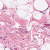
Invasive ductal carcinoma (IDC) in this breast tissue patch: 0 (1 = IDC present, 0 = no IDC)